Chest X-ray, PA view. Patient: 29 years old, sex F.
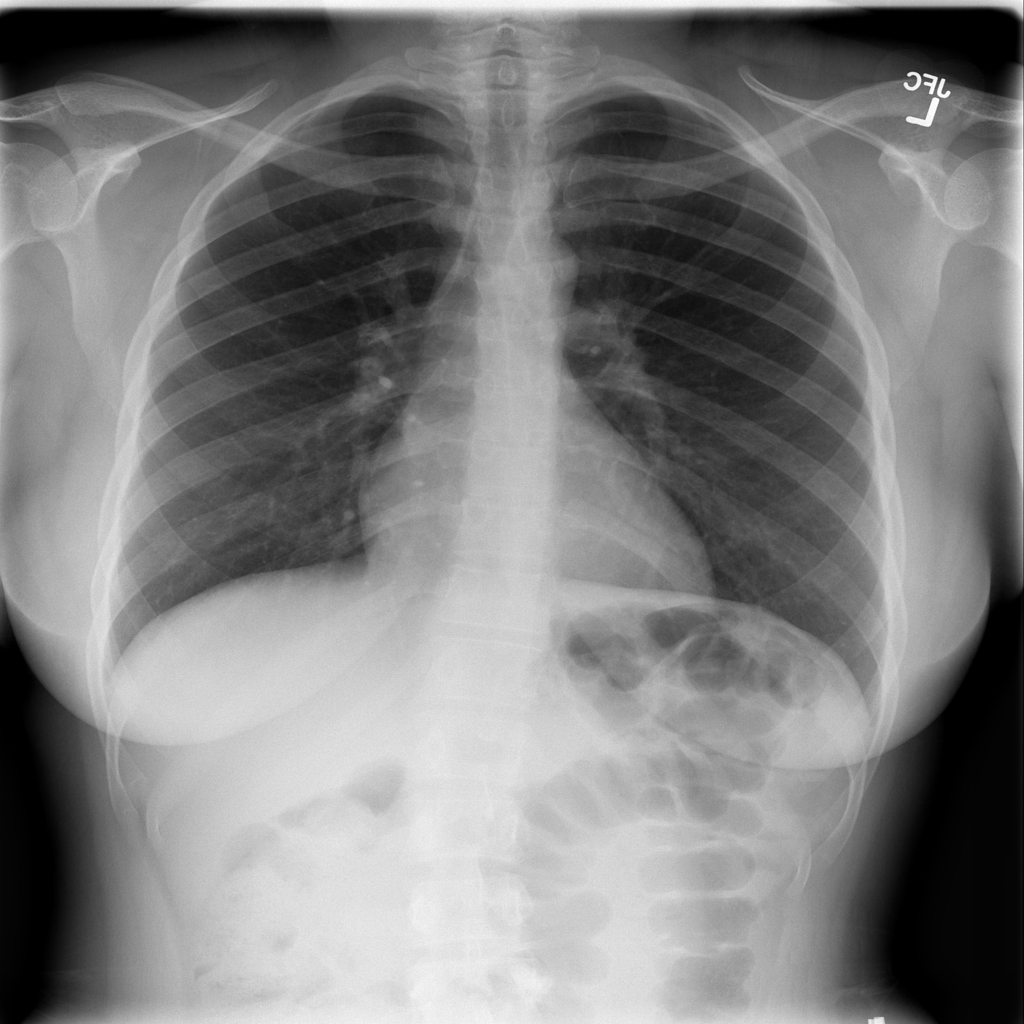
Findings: No Finding